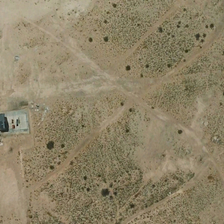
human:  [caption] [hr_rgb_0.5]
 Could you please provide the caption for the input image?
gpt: some sparse plants are in a piece of bareland .

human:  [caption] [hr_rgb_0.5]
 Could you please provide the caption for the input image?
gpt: some sparse plants are in a piece of bareland .

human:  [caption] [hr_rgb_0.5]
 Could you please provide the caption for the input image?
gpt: some sparse plants are in a piece of bareland .

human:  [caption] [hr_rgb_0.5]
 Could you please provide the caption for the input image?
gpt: some sparse plants are in a piece of bareland .

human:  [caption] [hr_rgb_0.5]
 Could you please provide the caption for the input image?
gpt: some sparse plants are in a piece of bareland .